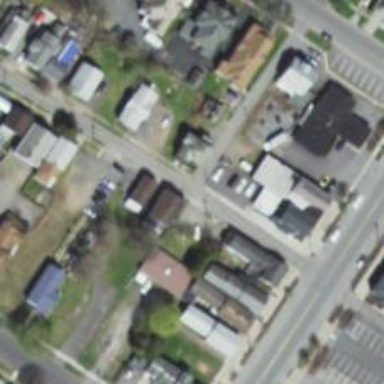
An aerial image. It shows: Alley classified as service road.